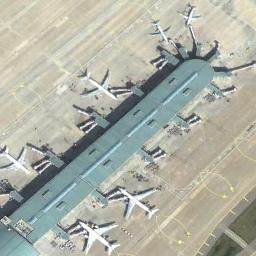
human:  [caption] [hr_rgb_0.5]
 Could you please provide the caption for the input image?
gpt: Several planes of different sizes are neatly parked beside buildings in the airport .

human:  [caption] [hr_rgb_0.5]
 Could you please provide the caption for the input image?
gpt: Six planes parked around the blue building .

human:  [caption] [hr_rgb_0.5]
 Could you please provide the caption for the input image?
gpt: Six planes are around the terminal building .

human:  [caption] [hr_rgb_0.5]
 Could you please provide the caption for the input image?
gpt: Some planes parked next to boarding bridges of the blue striped terminal .

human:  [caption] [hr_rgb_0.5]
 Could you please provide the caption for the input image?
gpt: Six planes of different sizes were in the parking lot next to the building .